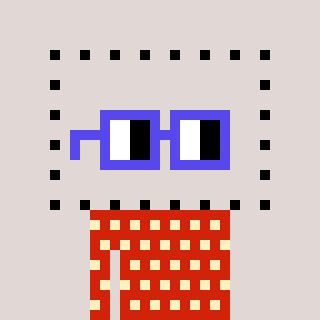
a pixel art character with square blue glasses, a void-shaped head and a red-colored body on a warm background